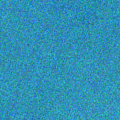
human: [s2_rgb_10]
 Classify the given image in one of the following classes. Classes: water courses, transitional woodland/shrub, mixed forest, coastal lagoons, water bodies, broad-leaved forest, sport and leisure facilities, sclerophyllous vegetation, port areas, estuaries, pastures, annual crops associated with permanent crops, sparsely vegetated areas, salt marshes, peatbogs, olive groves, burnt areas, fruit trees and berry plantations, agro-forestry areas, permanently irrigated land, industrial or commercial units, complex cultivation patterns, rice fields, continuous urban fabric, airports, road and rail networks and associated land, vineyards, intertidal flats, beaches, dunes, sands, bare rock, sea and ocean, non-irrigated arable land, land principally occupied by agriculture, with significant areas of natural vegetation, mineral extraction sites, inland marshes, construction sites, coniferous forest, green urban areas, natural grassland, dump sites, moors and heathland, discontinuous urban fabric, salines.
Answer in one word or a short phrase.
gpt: sea and ocean